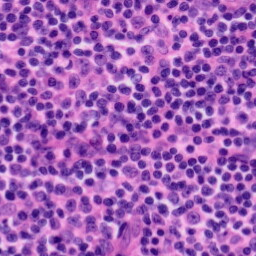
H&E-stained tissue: Tonsil